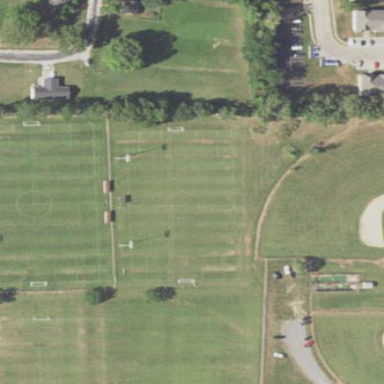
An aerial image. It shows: Soccer pitch designated for leisure and sports activities.